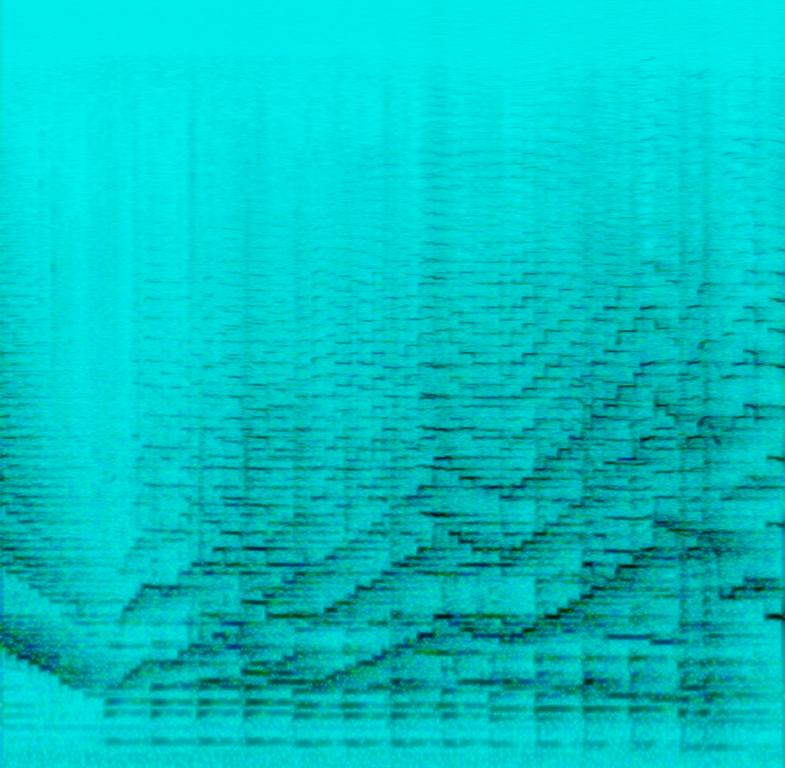
This is a live performance of classical music with clear tango influences. The piece is being performed by four different ranges of saxophone: alto, baritone, tenor and soprano. The variety of range using similar characteristics of sound gives the piece a vibrant atmosphere. This piece could be used in the soundtrack of a movie that is about a culture clash situation between North American and Latin American characters.